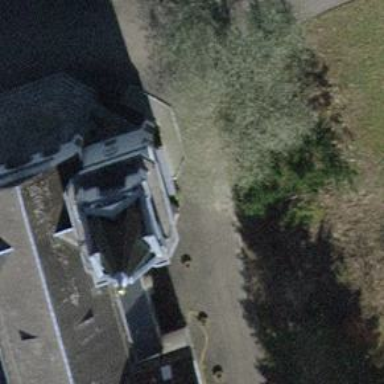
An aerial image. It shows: Tower support.